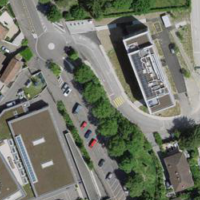
EUNIS habitat code: 53
Species observed at this site:
Corylus avellana
Arbutus unedo